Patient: sex F, age 47
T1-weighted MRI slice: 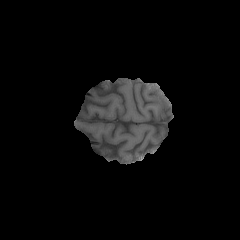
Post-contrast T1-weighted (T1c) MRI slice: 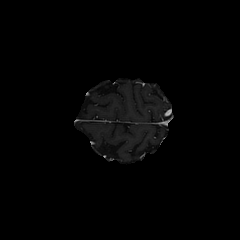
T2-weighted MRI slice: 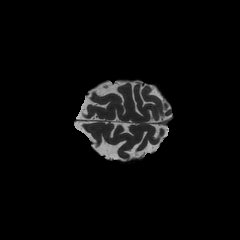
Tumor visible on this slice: no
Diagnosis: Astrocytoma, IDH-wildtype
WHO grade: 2